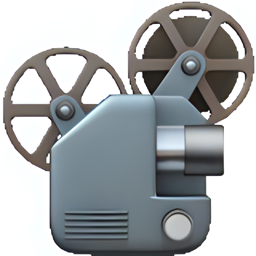
Name: film projector
Emoji: 📽
Group: Objects
Sub-group: light & video